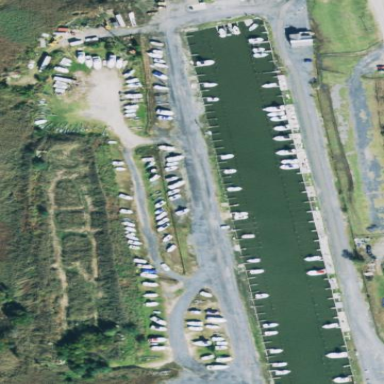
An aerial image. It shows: Marina with sanitary dump station available.